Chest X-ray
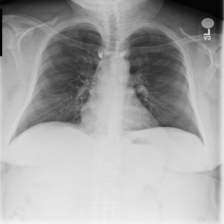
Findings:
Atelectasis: negative
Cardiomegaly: negative
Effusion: negative
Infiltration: negative
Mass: negative
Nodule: negative
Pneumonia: negative
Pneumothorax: negative
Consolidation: negative
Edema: negative
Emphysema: negative
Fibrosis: negative
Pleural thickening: negative
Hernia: negative